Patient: sex M, age 29
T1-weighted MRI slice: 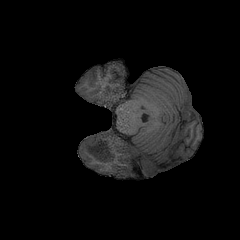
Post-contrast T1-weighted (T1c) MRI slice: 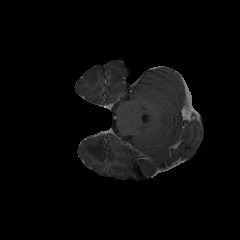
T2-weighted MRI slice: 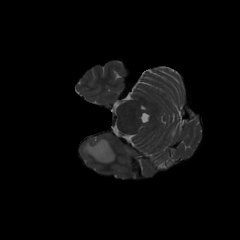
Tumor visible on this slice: yes
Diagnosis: Astrocytoma, IDH-mutant
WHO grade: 2